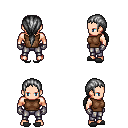
a pixel art fantasy rpg character, male body template, human, light skin, brown sleeveless shirt, metal pants, gray ponytail hairstyle, metal gloves, gray slippers, four views (front, back, left, right), 2x2 character sprite sheet, small pixel art, hard edges, no anti-aliasing